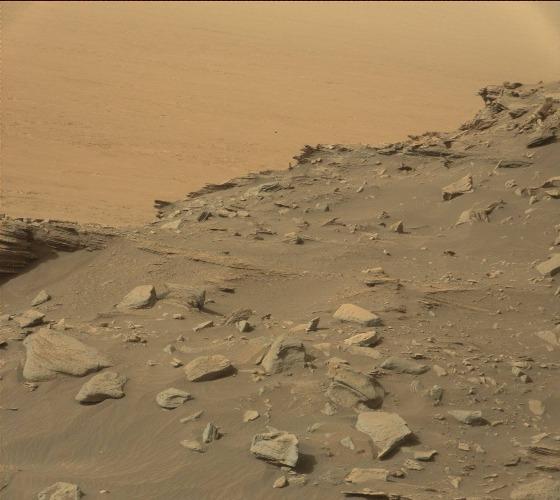
Terrain classes present: Bedrock, Gravel / Sand / Soil, Rock, Shadow